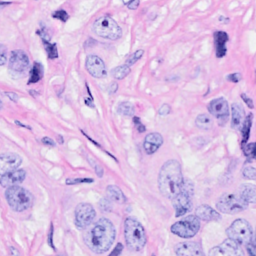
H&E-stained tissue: Breast